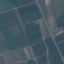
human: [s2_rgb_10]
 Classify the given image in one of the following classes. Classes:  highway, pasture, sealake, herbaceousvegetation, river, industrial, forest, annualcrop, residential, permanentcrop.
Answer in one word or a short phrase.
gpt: PermanentCrop